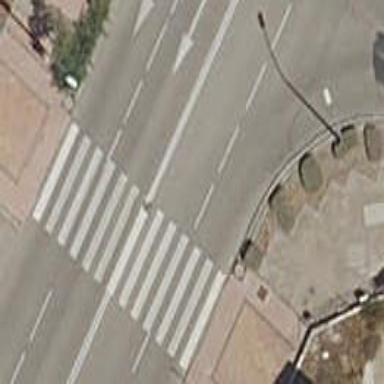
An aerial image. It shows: Uncontrolled crossing on the road.